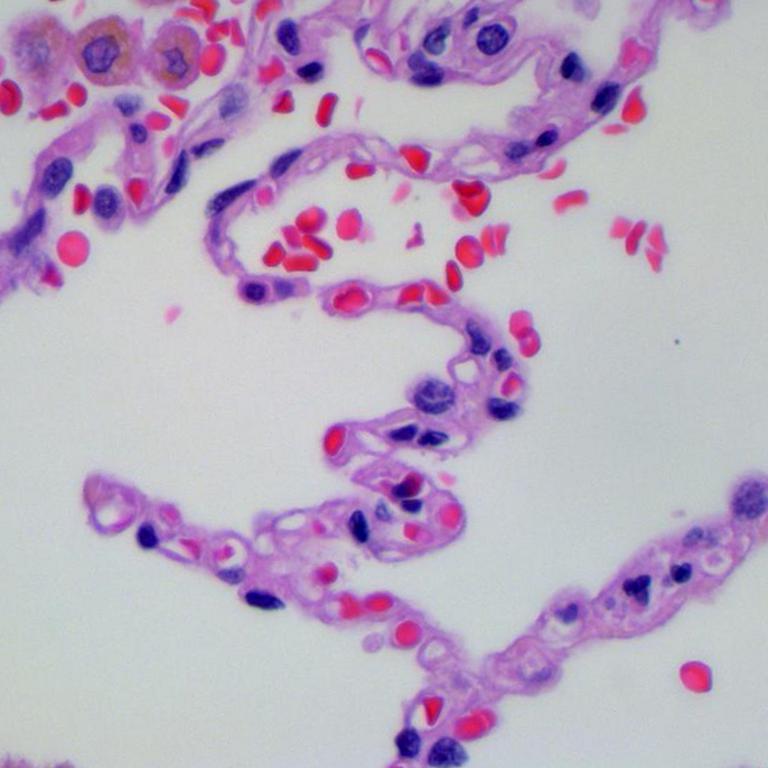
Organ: lung
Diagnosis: benign